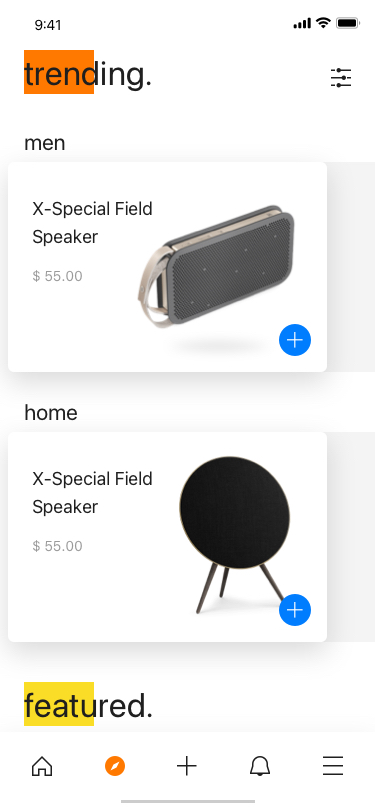
Text in this UI design:
men
X-Special Field  Speaker
$ 55.00
home
X-Special Field  Speaker
$ 55.00
trending.
featured.